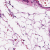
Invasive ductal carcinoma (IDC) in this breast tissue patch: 0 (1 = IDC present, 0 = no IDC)